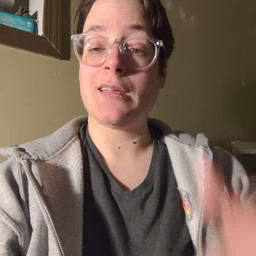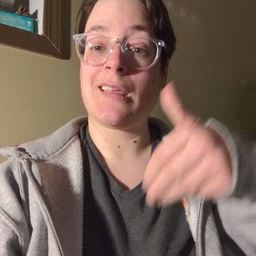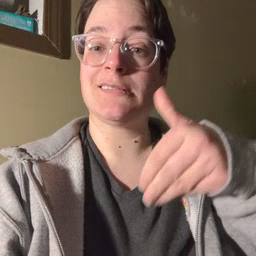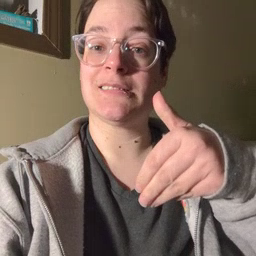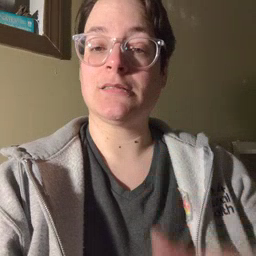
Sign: night